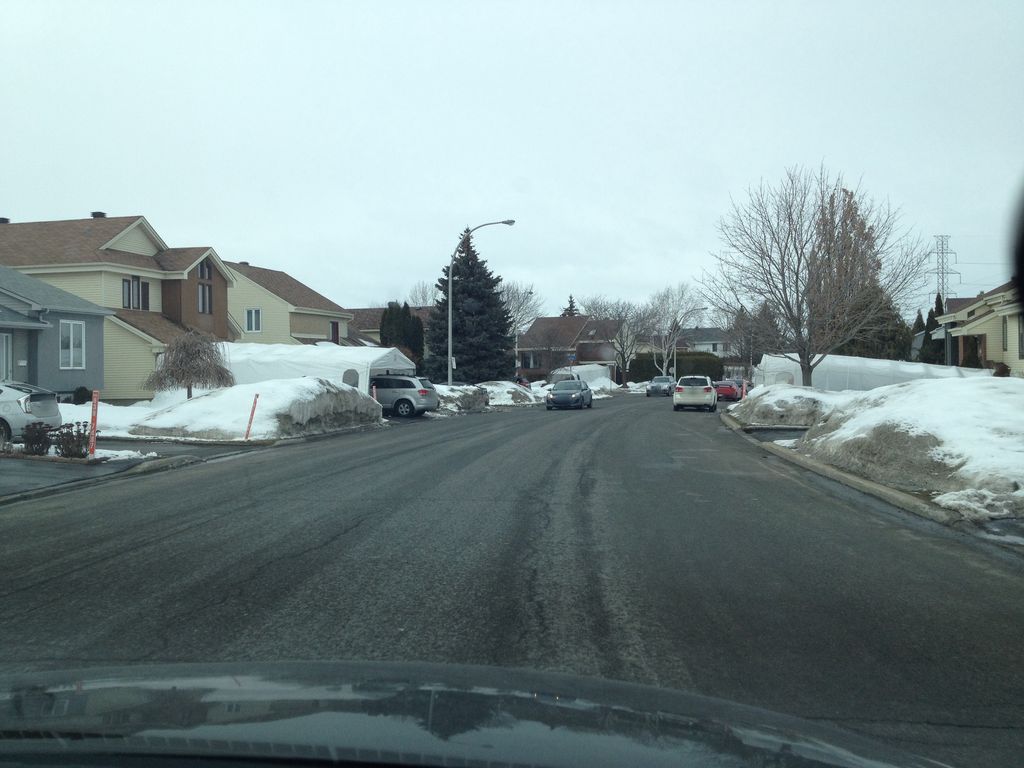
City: montreal